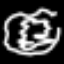
Label: squiggle